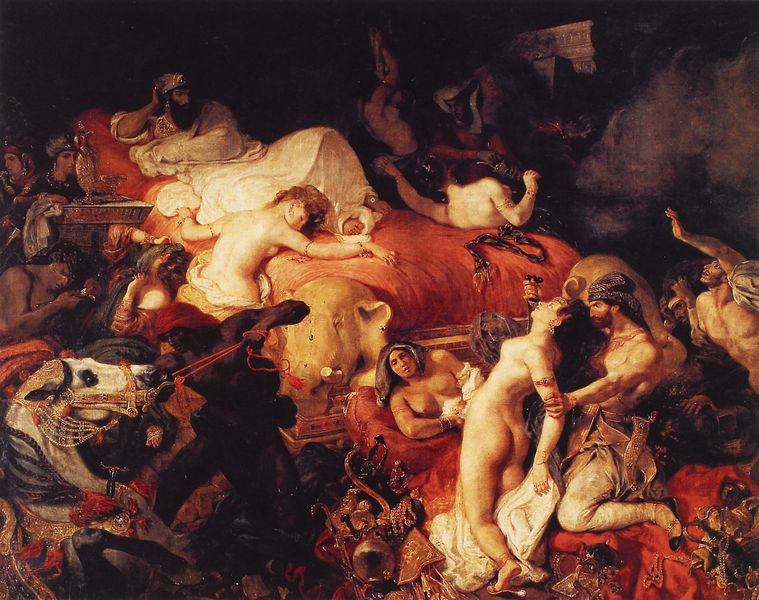
Titel: Der Tod des Sardanapel
Künstler: Eugène Delacroix
Institution: Paris, Musée du Louvre
Schlagwörter: akt, dunkel, gemälde, haut, kampf, körper, mann, nackt, schatten, wolken, frauen, menschen, brust, busen, frankreich, frau, licht, männer, orange, schmuck, zeichnung, rot, tiere, fest, bart, feier, gelage, barock, diener, messer, mord, tod, öl, gold, reich, stoff, adel, pferd, pferde, zaumzeug, brüste, leidenschaft, liegen, romantik, ölgemälde, querformat, staffage, historienbild, kissen, könig, bett, nackte, becher, orient, schlange, pfau, ölmalerei, orgie, fürst, harem, beute, massaker, dolch, krieger, reichtum, sklavin, prunk, rösser, turban, sklaven, herscher, unterwerfung, sultan, elefant, delacroix, geschmeide, kriegsbeute, schätze, berühmt, er, po, sardanapal, schlnge, fest feier, frauen nackt haut bett